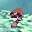
Label: 9